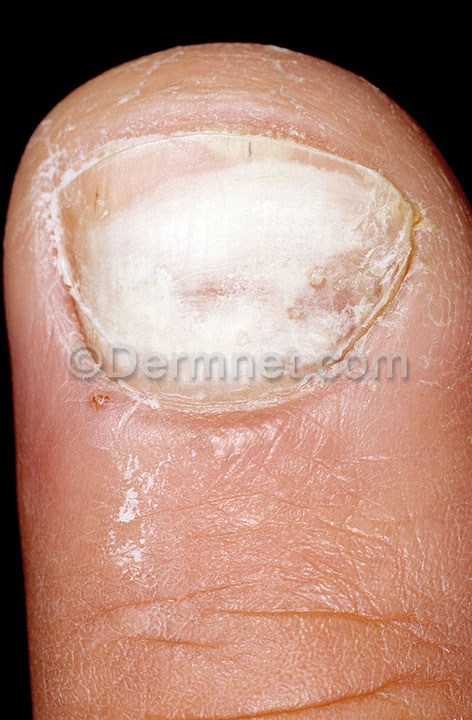
Disease: Nail Fungus and other Nail Disease